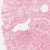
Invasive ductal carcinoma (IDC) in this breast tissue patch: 0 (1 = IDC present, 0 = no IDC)